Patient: sex F, age 58
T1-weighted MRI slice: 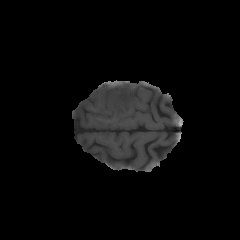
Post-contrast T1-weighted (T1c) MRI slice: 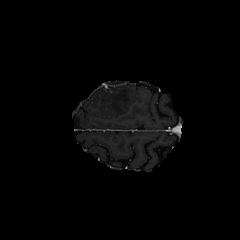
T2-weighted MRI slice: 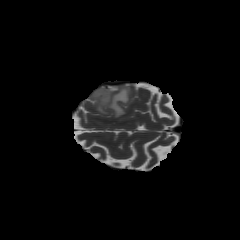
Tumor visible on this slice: yes
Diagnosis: Glioblastoma, IDH-wildtype
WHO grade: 4